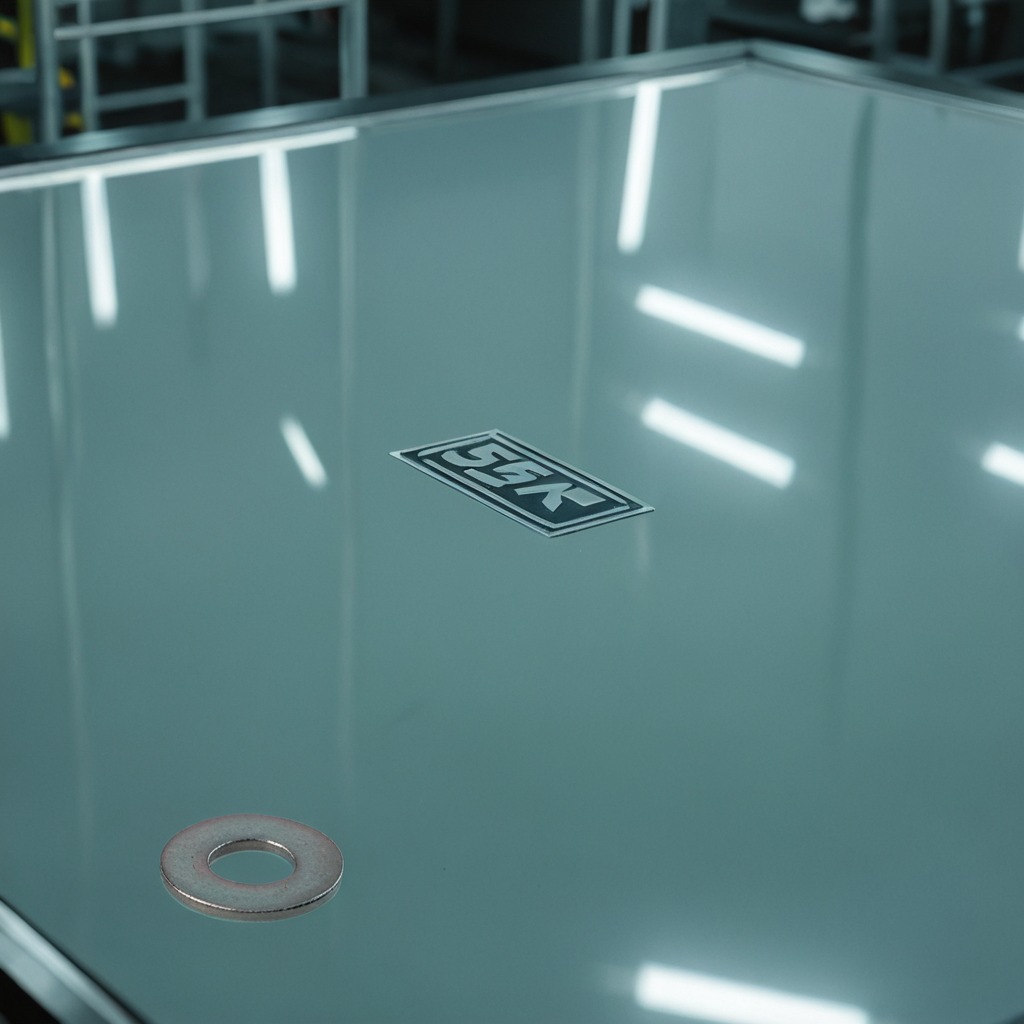
A flat metal washer is lying on the table in the ship maintenance bay.